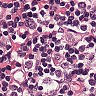
Metastatic tissue present: no